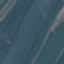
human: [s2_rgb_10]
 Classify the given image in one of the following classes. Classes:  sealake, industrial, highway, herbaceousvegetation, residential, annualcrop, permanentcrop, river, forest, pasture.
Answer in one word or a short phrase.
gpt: River